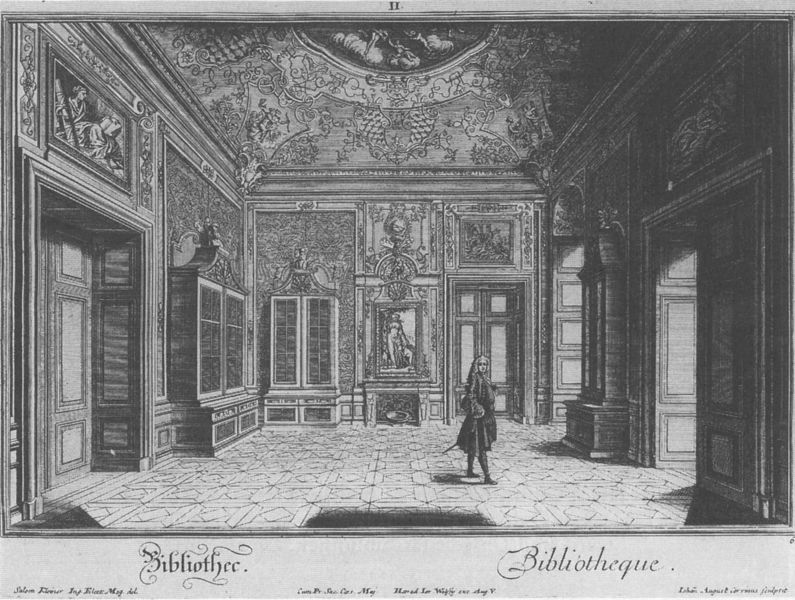
Titel: Innenansicht des Bibliothekszimmer des Prinzen Eugen im Oberen Belvedere
Institution: Göttingen, Niedersächsische Staats- und Universitätsbibliothek
Schlagwörter: gemälde, mann, weiß, fenster, frau, raum, schwarz, tür, zeichnung, zimmer, schloss, rock, wand, barock, bild, innenraum, interieur, innen, perücke, relief, ansicht, türen, fischer, grafik, graphik, saal, kaiser, inschrift, wandgemälde, stuck, bemalt, halle, palast, druck, radierung, stich, kunst, prinz, holzvertäfelung, bibliothek, bücherei, kupferstich, fresco, august, schränke, vitrinen, bibliotheque, interiuer, halr, bibliothec